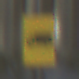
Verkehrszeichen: KFZZulaessigeGesamtmasse3Komma5TOhnePfeilsymbol
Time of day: Night
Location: Outdoor (Urban)
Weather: PartlyCloudy
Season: NotSpecified
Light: Artificial